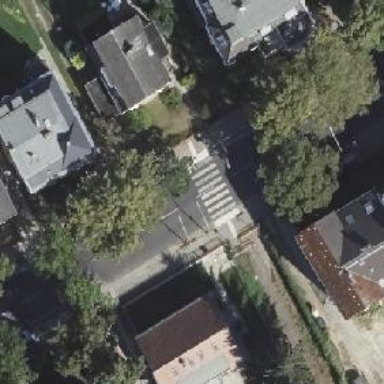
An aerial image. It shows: Marked crossing with zebra stripes on the road.